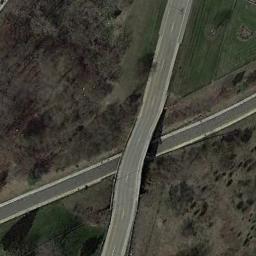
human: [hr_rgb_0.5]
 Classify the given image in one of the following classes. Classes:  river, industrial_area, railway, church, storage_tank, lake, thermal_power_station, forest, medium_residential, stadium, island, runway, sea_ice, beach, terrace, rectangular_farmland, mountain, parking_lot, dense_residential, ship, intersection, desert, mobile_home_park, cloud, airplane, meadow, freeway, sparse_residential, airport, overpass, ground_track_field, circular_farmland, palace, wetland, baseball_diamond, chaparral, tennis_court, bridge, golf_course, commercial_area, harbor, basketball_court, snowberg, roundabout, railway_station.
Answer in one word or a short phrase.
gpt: overpass